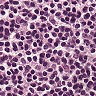
Metastatic tissue present: no